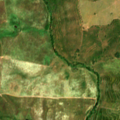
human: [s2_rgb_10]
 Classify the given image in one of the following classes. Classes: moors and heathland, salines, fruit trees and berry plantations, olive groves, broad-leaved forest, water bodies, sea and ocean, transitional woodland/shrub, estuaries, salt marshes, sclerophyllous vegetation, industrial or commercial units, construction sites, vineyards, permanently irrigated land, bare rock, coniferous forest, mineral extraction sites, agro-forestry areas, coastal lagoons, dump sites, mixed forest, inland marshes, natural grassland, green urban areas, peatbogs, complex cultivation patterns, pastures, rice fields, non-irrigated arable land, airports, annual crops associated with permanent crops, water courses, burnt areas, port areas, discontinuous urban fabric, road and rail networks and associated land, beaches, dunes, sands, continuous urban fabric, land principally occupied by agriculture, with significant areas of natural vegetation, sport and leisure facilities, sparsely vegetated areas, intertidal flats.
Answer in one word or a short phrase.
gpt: continuous urban fabric